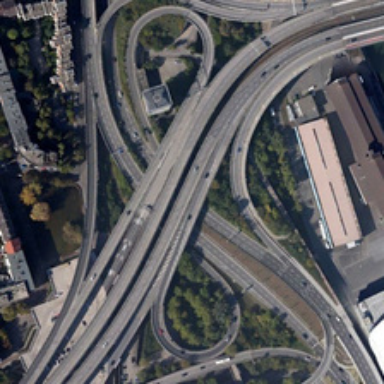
Several large buildings and many green trees are near a viaduct .